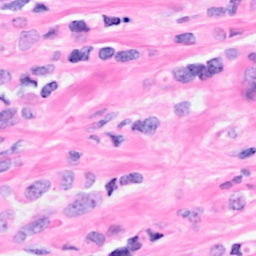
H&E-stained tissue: Breast